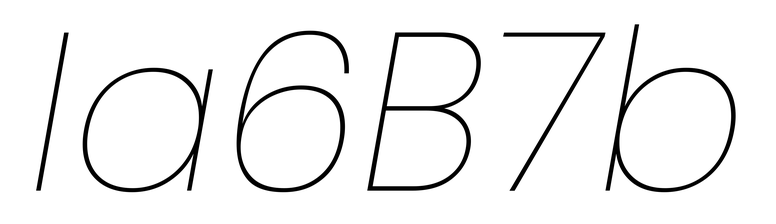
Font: Poppins-ThinItalic